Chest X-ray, PA view. Patient: 32 years old, sex M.
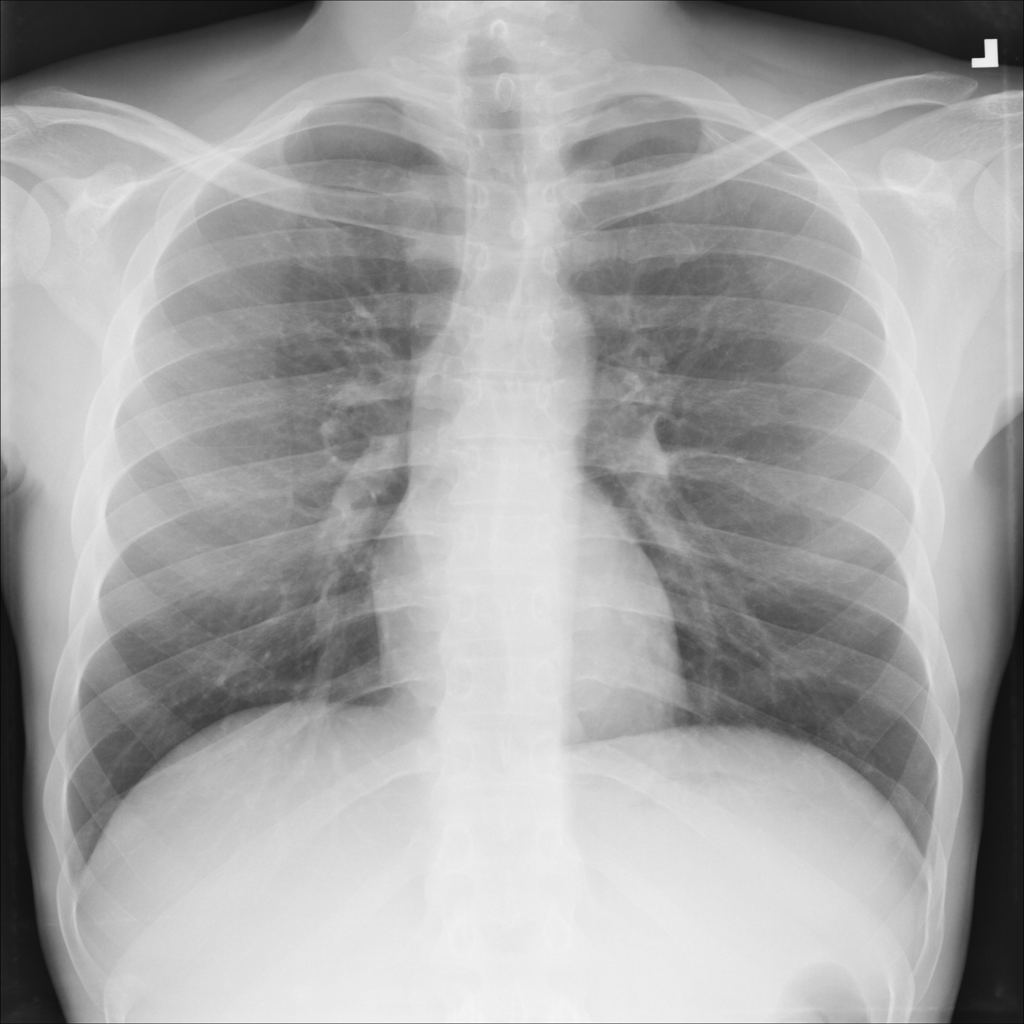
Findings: No Finding